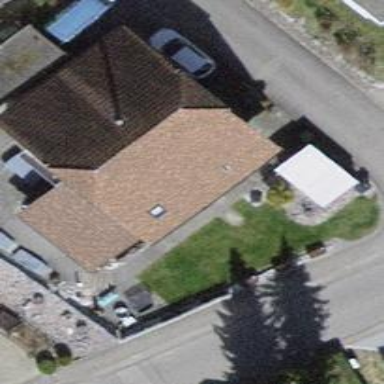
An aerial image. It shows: Simple and straightforward house.